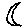
Label: moon